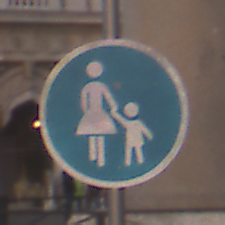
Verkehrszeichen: Gehweg
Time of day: SunriseSunset
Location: Outdoor (Urban)
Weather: Clear
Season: NotSpecified
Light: Natural